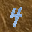
Label: 4